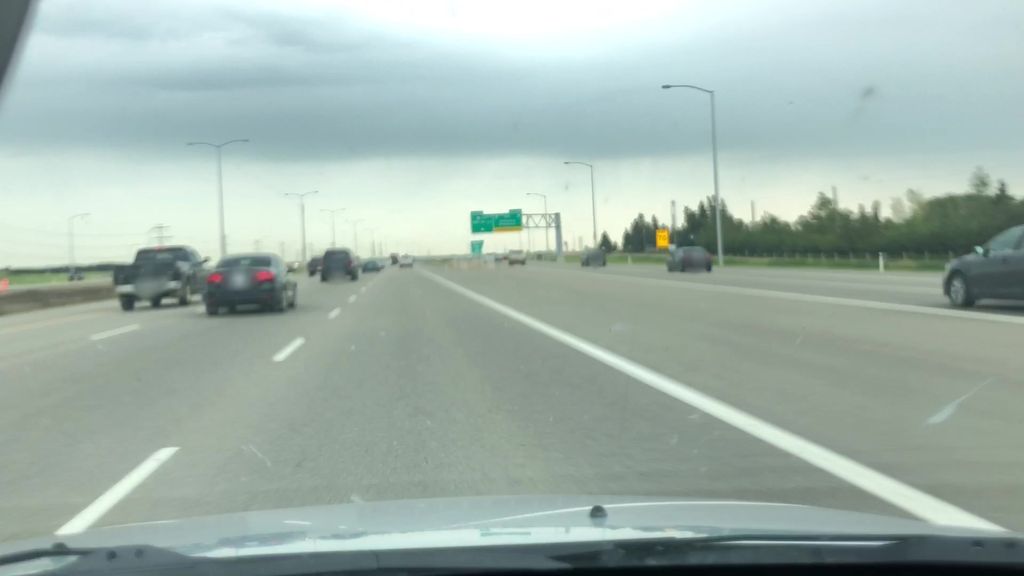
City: edmonton